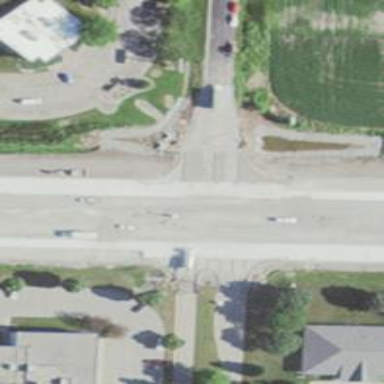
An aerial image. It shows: Marked crossing on cycleway road.